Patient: sex F, age 51
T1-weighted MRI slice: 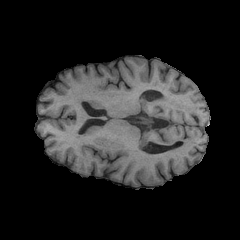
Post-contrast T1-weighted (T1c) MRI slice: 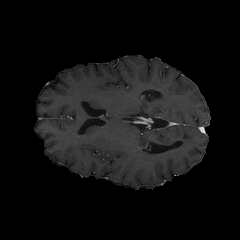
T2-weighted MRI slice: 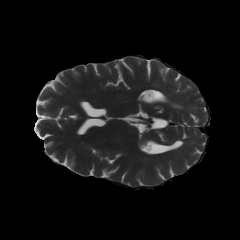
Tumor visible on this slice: yes
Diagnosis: Glioblastoma, IDH-wildtype
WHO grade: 4